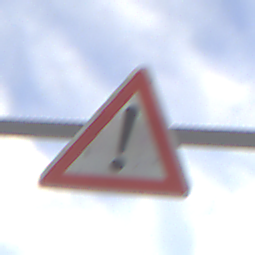
Verkehrszeichen: Gefahrenstelle
Umgebung: Outdoor, Nature
Tageszeit: SunriseSunset
Wetter: PartlyCloudy
Licht: Natural
Jahreszeit: NotSpecified
Kontrast: HighContrast